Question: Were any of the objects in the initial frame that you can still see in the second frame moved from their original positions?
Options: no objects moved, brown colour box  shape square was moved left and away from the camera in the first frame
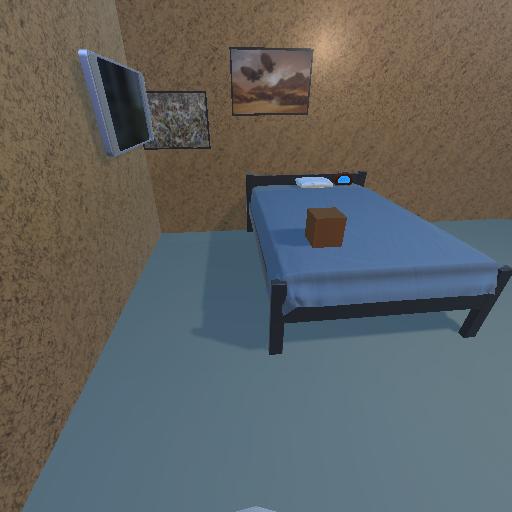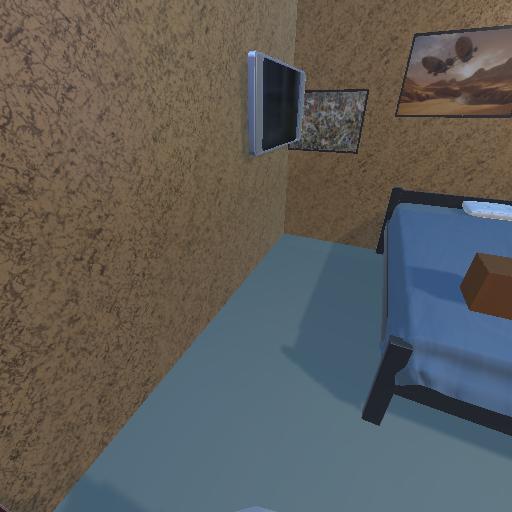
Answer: no objects moved